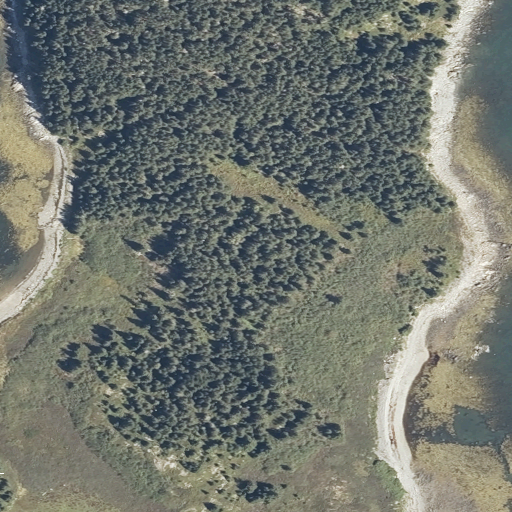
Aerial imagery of island in Maine named Norton Island containing herbaceous wetlands, woody wetlands, evergreen forest, open water, mixed forest, and barren land